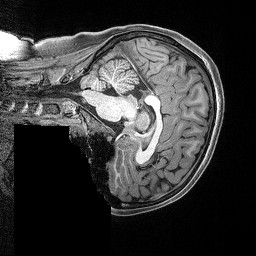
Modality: T1w
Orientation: sagittal
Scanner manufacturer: siemens
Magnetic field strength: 3 T
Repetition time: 2.5 s
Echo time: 0.0029 s